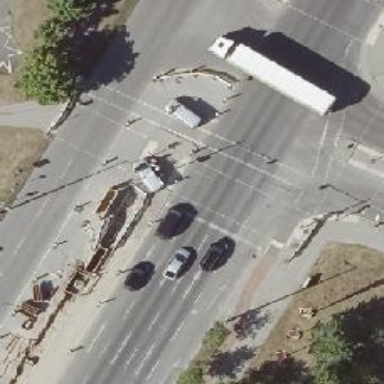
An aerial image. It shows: Road crossing with traffic signals.